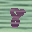
Label: 8